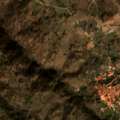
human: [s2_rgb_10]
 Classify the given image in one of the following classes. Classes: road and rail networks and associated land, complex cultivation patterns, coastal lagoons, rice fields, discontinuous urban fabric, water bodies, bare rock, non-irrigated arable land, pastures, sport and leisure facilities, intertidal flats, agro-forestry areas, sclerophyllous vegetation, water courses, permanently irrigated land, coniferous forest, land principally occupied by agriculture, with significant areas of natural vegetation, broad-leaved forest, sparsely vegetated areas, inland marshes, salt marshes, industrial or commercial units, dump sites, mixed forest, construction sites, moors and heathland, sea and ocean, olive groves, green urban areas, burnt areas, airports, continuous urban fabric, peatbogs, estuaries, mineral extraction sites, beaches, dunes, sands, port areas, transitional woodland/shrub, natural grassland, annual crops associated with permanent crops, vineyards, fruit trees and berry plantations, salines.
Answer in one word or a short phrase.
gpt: non-irrigated arable land, olive groves, annual crops associated with permanent crops, broad-leaved forest, transitional woodland/shrub